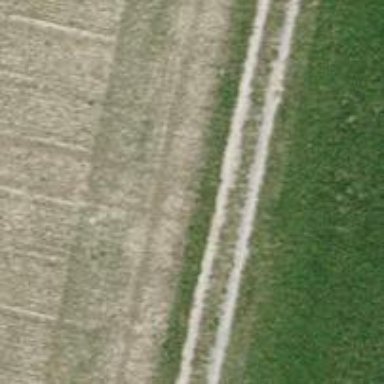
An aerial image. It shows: Grass track with grade3 surface.